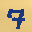
Label: 7